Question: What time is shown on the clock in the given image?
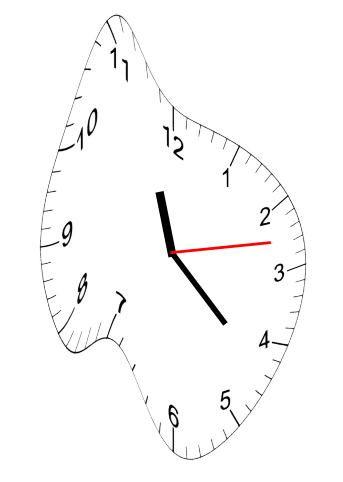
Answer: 11:22:13